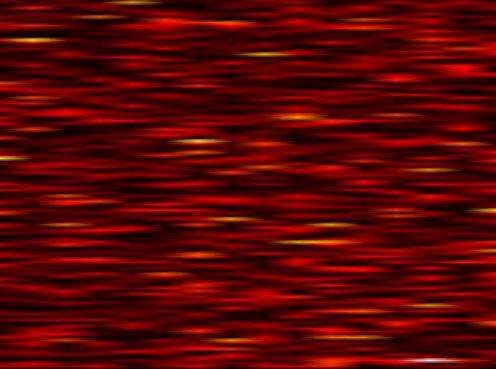
Label: FBMC